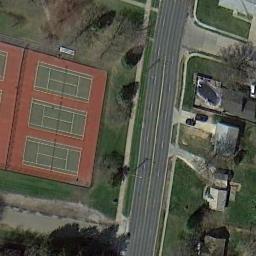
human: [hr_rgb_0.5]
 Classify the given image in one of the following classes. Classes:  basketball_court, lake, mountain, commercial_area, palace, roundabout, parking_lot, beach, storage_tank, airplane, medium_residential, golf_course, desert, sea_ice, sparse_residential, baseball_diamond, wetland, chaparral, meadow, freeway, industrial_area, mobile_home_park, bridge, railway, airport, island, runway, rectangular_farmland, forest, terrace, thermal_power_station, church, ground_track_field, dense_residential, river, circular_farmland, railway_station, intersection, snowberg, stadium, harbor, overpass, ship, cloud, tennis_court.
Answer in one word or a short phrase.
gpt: tennis_court